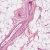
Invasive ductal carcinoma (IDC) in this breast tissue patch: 0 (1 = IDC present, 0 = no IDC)